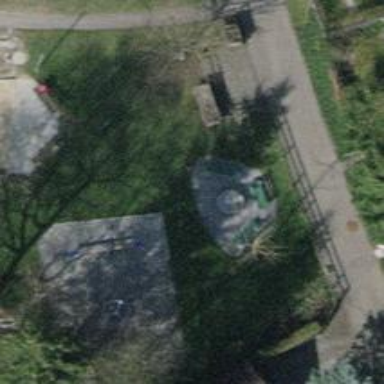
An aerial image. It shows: Bench.